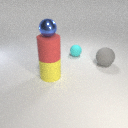
large red rubber cylinder above large yellow rubber cylinder